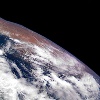
Label: cloud